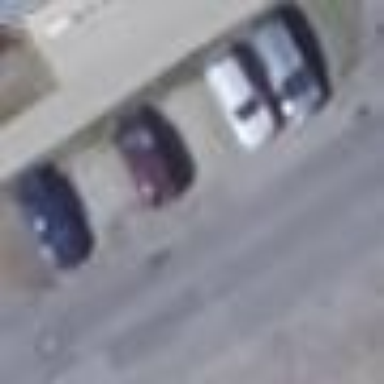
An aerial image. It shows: Parking area with surface.